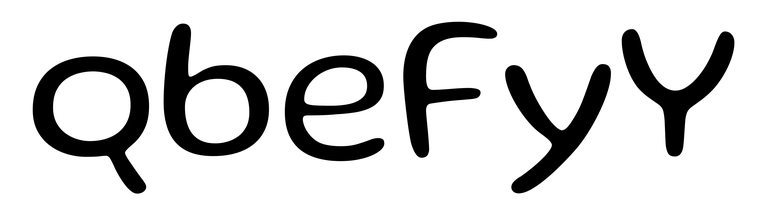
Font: Gluten_Light